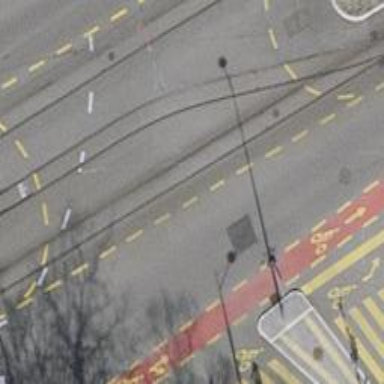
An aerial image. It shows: Road with traffic signals.